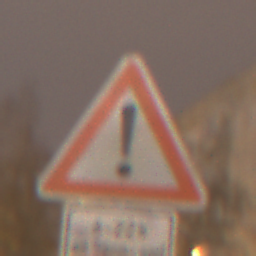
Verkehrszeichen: Gefahrenstelle
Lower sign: ZeitangabenMitBeschraenkungAufWochentage4
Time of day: Night
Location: Outdoor (Urban)
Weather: Overcast
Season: Winter
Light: Artificial